Interaction volume radius: 5 \u00c5
Interaction volume height: 25 \u00c5
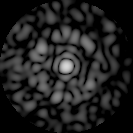
Disorder parameter: 0.7298